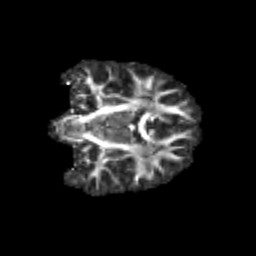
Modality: FA
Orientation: coronal
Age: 10
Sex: female
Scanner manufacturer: siemens
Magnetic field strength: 3 T
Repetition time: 3.8 s
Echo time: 0.07 s